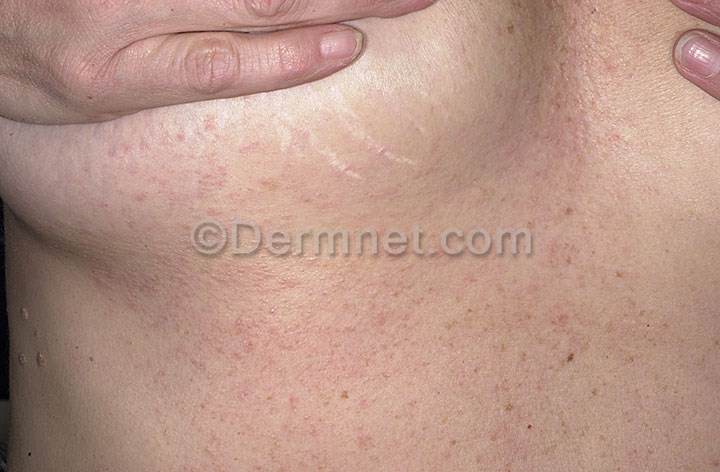
Disease: Seborrheic Keratoses and other Benign Tumors